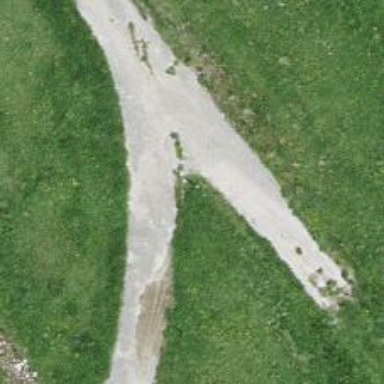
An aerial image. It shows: Well-maintained track road with grade 1 tracktype.